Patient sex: F
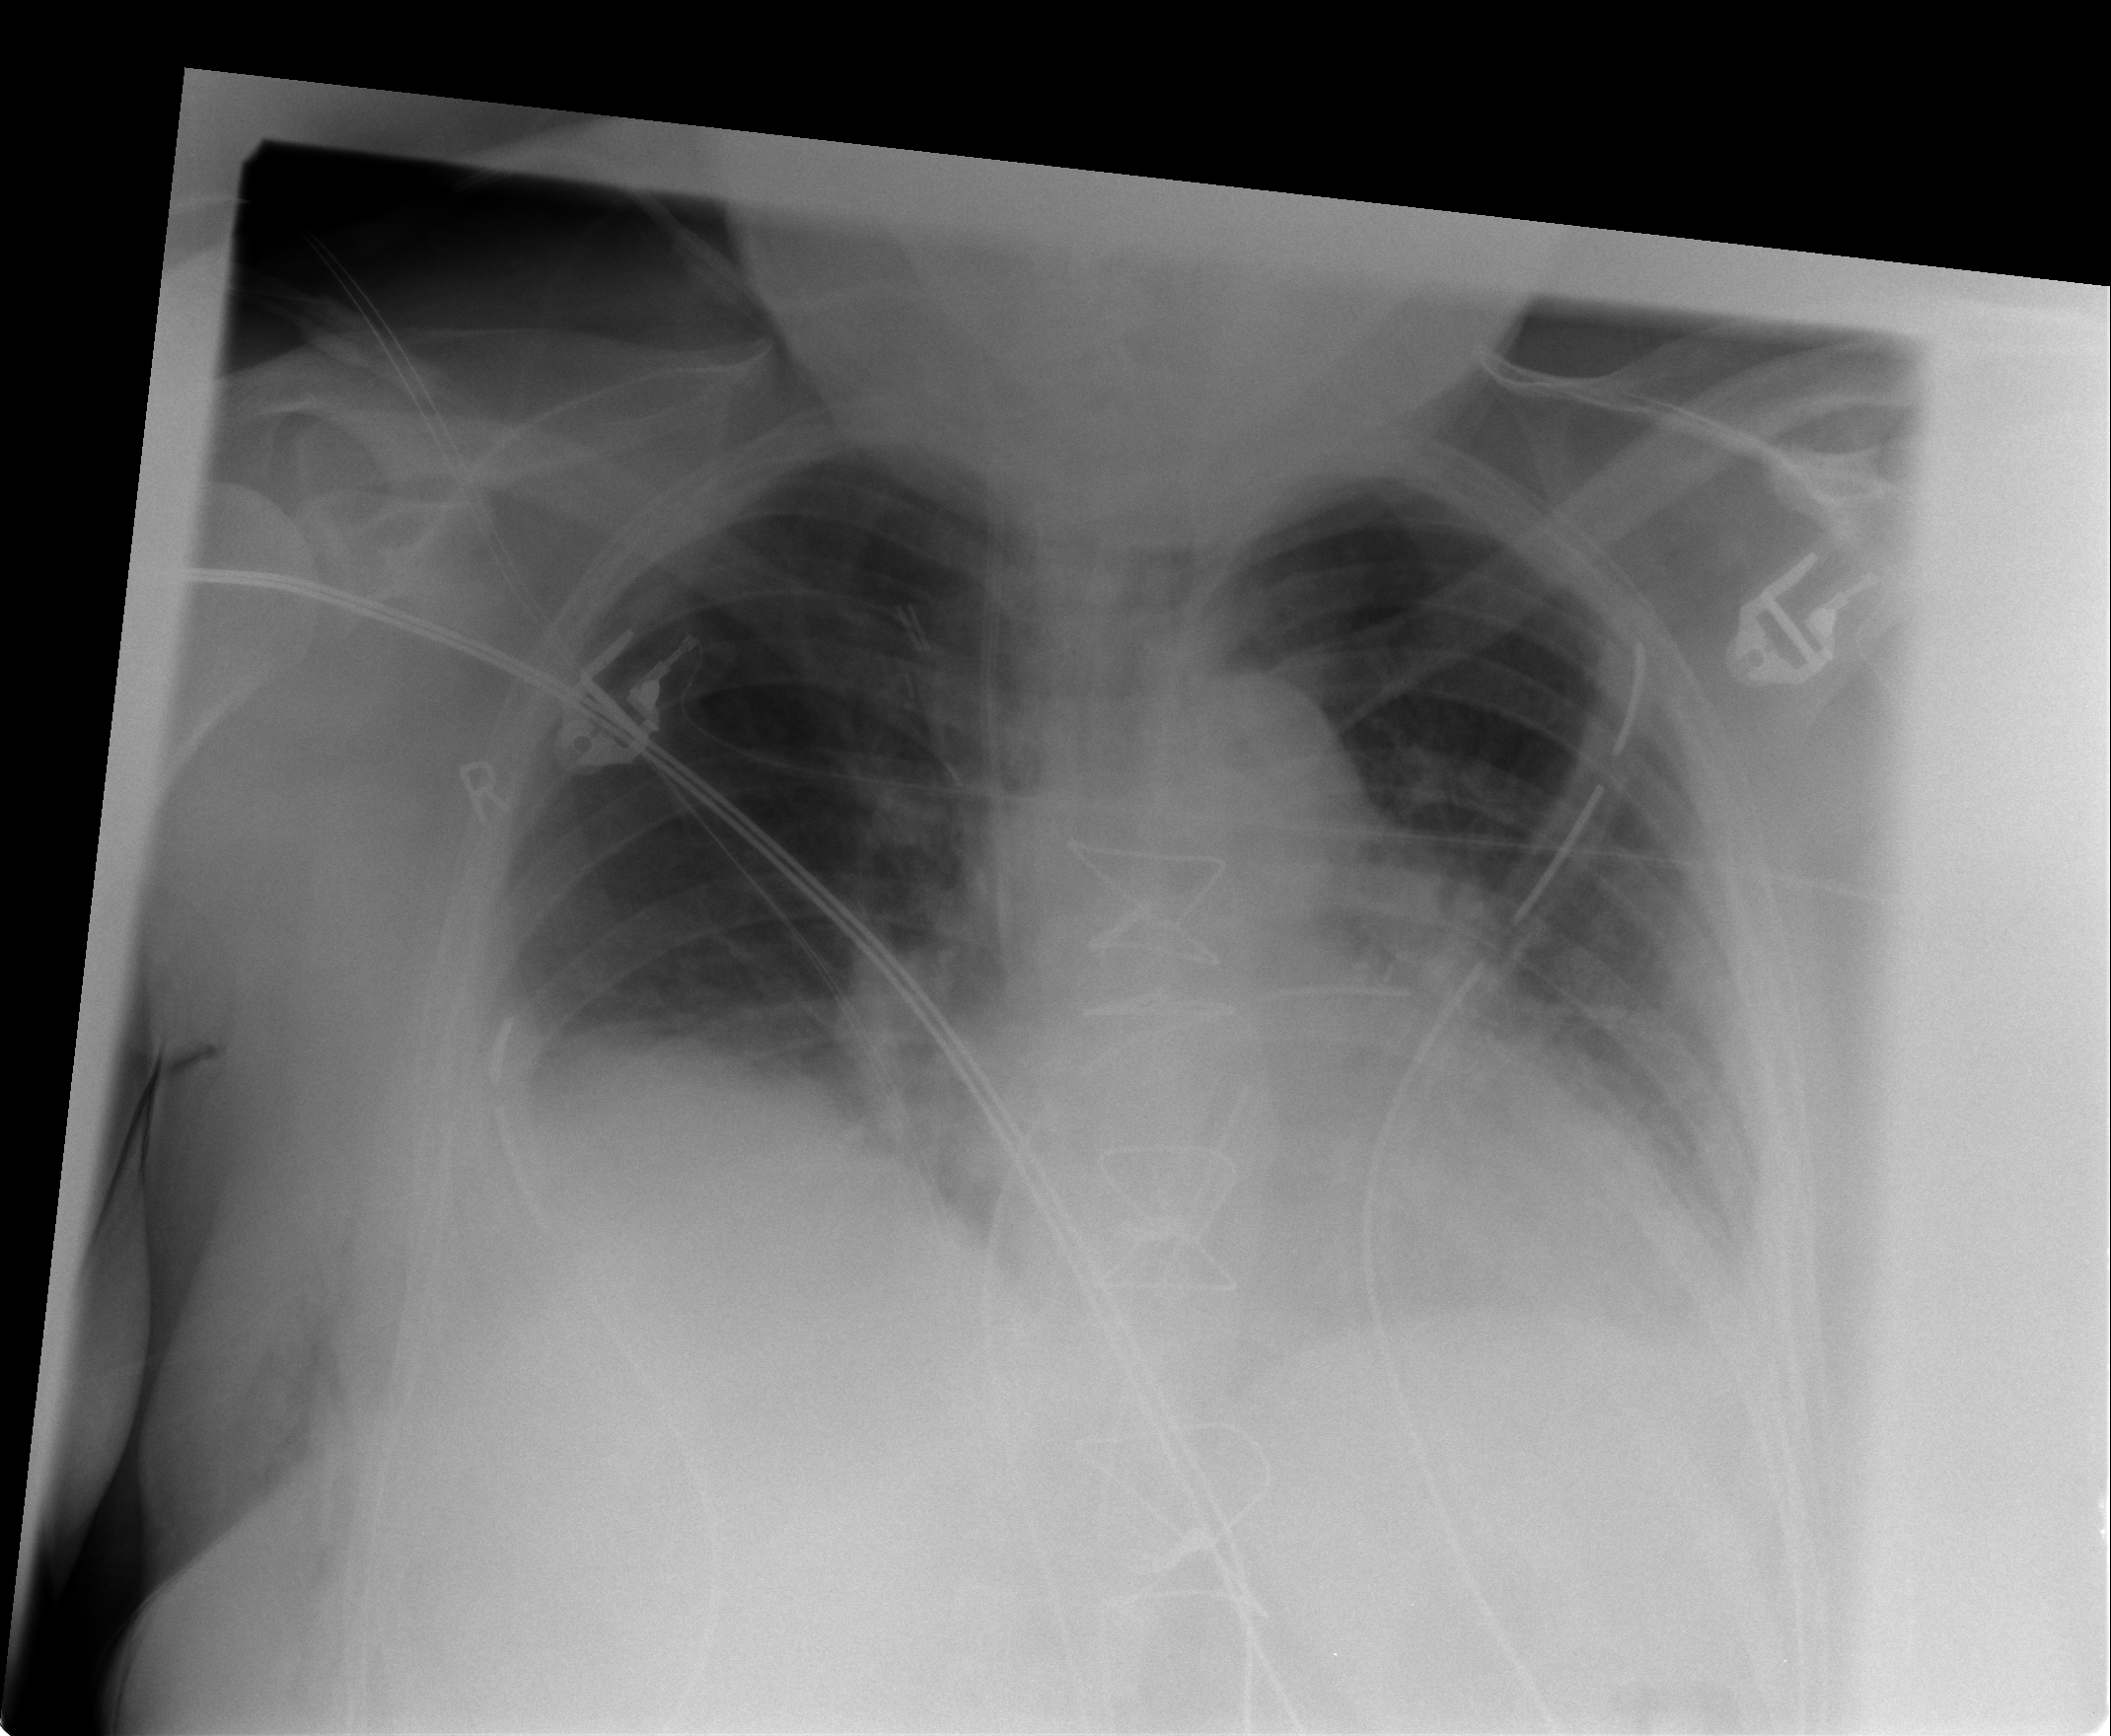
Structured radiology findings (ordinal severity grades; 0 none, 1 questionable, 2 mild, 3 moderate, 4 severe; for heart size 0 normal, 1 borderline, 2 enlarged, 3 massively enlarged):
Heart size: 1
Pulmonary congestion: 0
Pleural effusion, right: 0
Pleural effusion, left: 2
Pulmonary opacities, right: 0
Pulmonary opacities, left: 0
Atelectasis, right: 2
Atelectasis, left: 2